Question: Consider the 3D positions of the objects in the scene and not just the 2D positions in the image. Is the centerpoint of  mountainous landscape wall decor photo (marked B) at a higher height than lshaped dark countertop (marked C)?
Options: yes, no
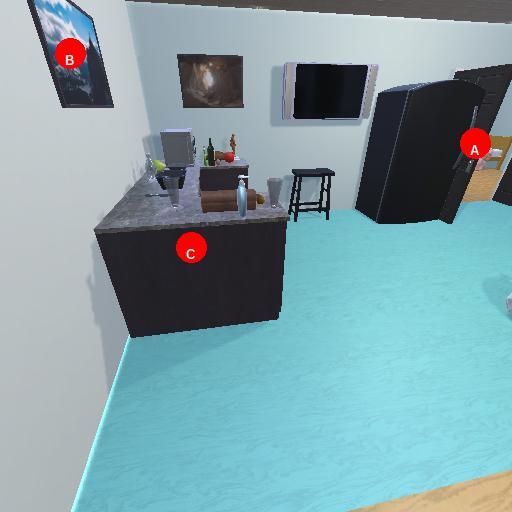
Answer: yes